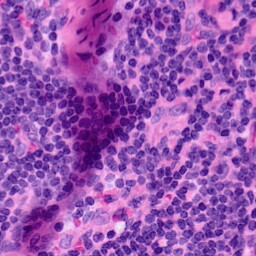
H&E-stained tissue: LymphNode